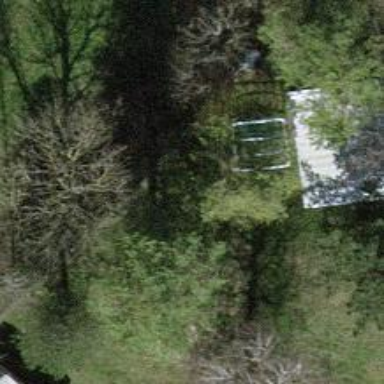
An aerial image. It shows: Mixed leaf-type tree in natural setting.